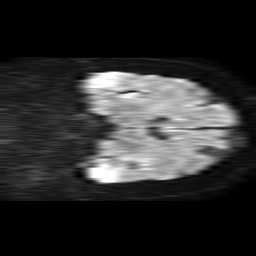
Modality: TRACE
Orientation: coronal
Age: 56
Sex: female
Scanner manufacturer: philips
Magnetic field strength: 1.5 T
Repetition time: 4.6 s
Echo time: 0.08941 s